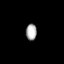
Tissue: prostate
Cell type: T cells
Senescence score: 0.2977
Nuclear area (px): 172
Mean DAPI intensity: 173.401